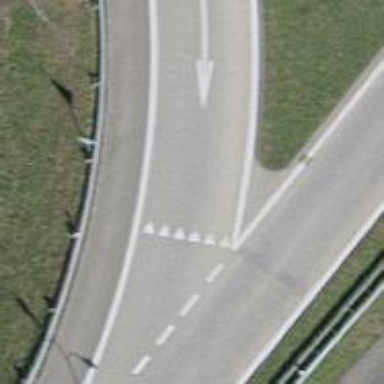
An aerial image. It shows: Road with "give way" sign.